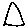
Label: triangle